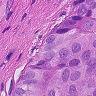
Metastatic tissue present: yes